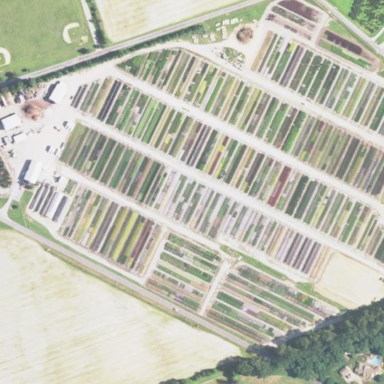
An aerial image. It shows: Plant nursery area.